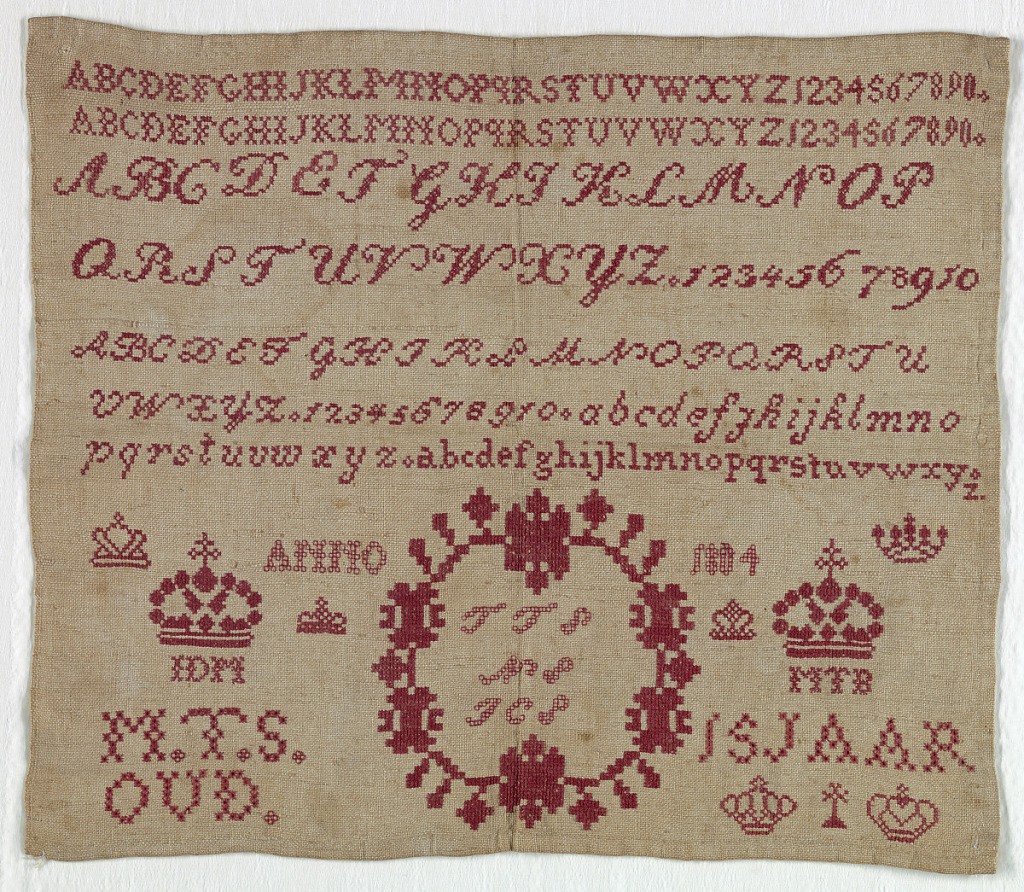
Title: Sampler
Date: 1804
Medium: silk embroidery on cotton foundation Technique: embroidered in eyelet, cross, and four-sided stitches on plain weave foundation
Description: Six alphabets, numerals, crowns, monograms.  Signed "M.T.S. 15 years old."  All in red.